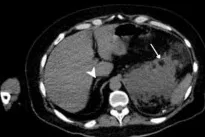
Axial CT.
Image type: radiology (ct)